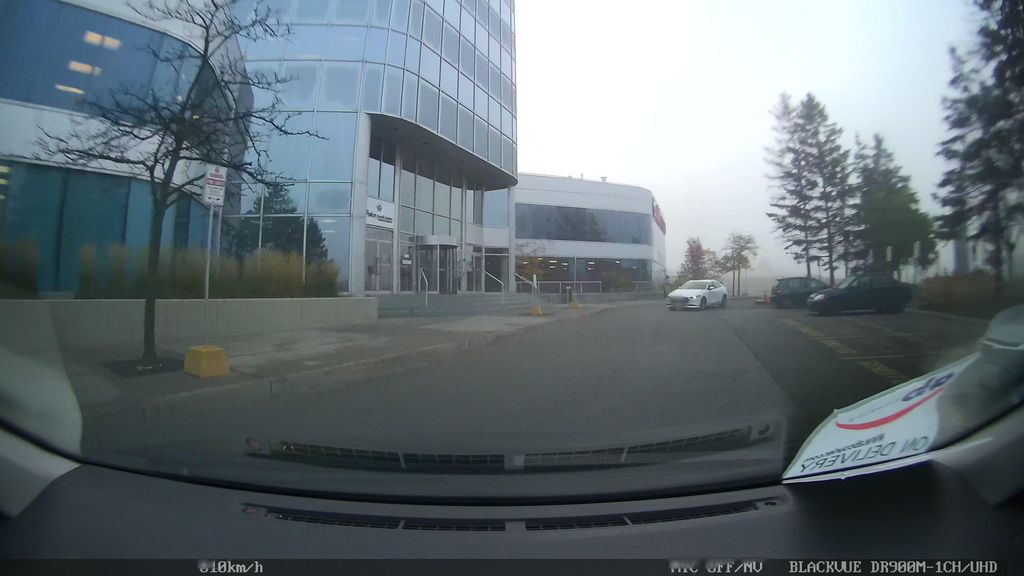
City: toronto